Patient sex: M
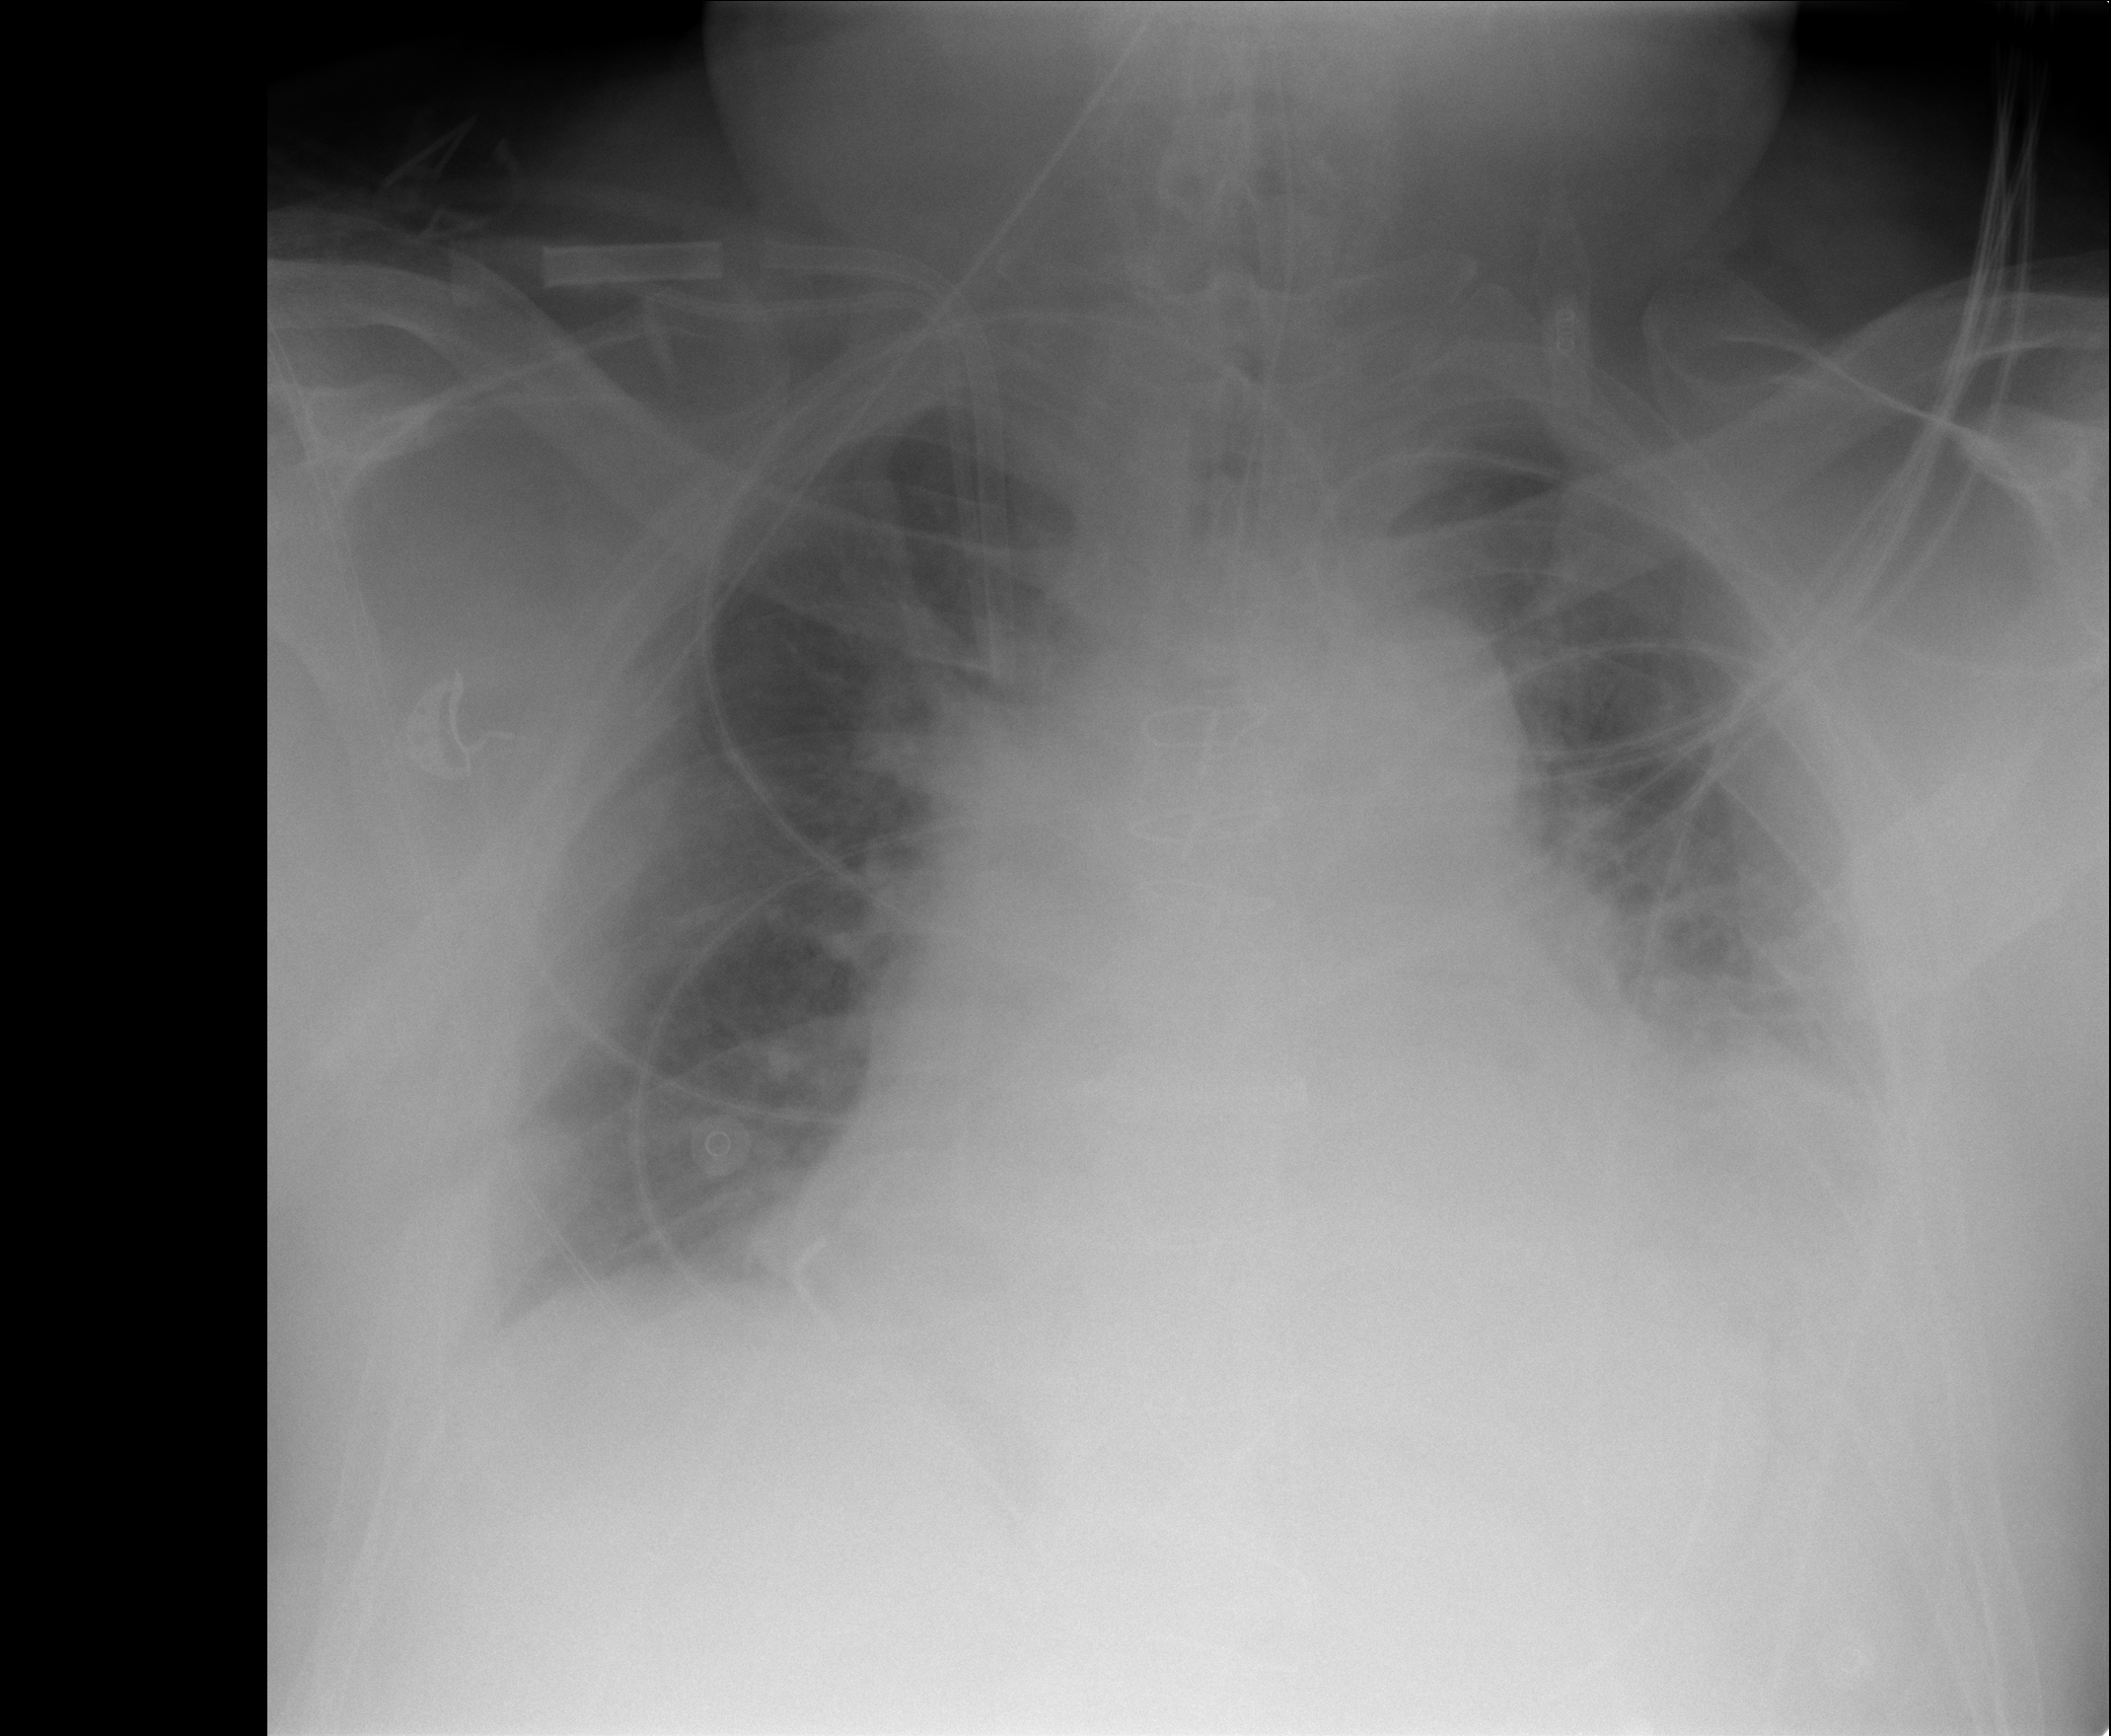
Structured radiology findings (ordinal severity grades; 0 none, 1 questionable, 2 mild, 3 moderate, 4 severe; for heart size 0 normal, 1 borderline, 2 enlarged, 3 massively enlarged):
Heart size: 2
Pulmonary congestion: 2
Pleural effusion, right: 1
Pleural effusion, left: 1
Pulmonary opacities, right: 0
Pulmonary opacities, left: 0
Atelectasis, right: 2
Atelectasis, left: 2